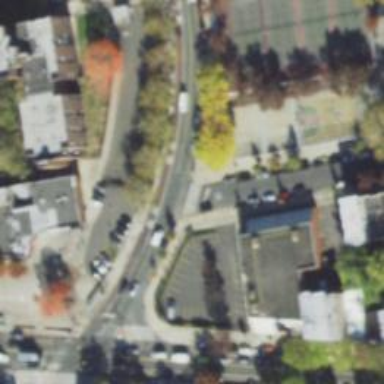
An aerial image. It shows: Residential road with separate asphalt sidewalk.